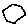
Label: hexagon